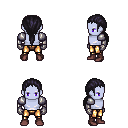
a pixel art fantasy rpg character, male body template, dark elf, purple skin, steel arm armor, gold greaves, raven ponytail hairstyle, metal gloves, maroon shoes, four views (front, back, left, right), 2x2 character sprite sheet, small pixel art, hard edges, no anti-aliasing